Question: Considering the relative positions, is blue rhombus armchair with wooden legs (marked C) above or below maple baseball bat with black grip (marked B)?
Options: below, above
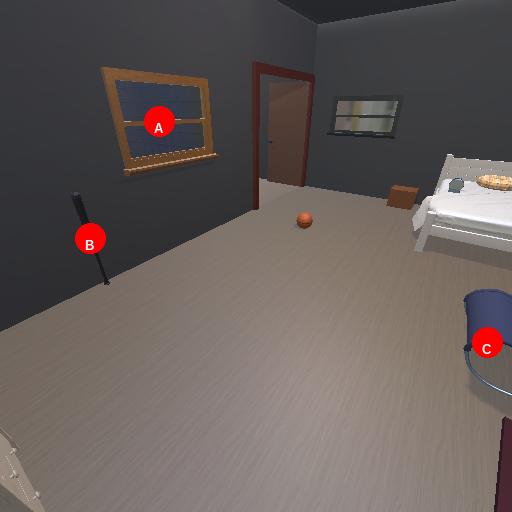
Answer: below